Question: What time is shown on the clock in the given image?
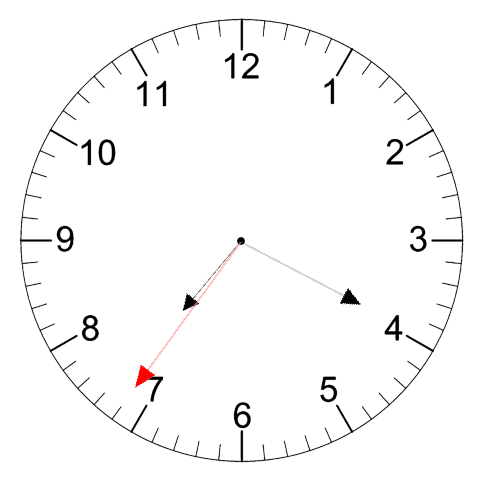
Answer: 07:19:36